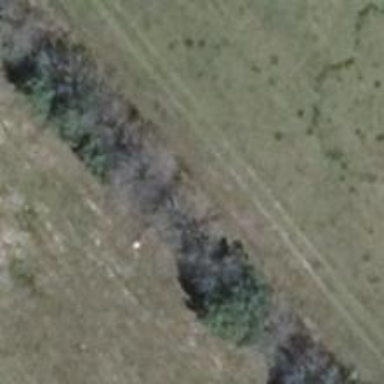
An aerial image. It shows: Row of deciduous broadleaved trees.